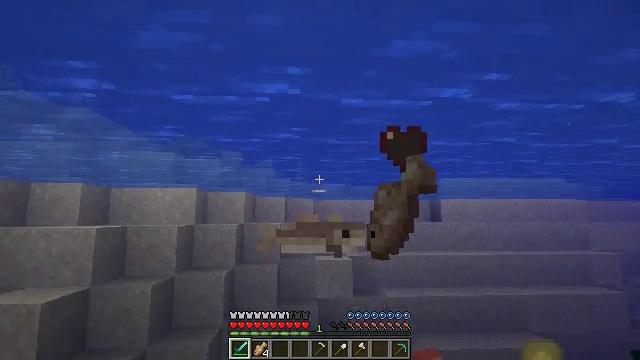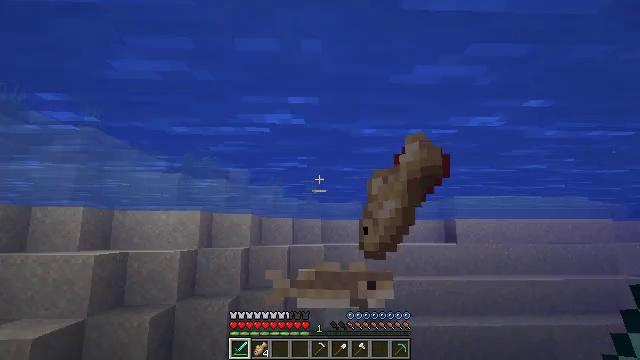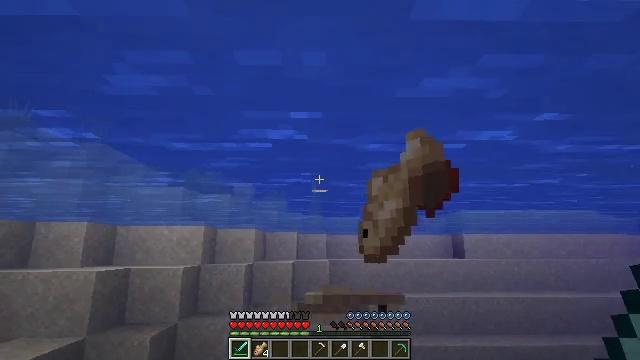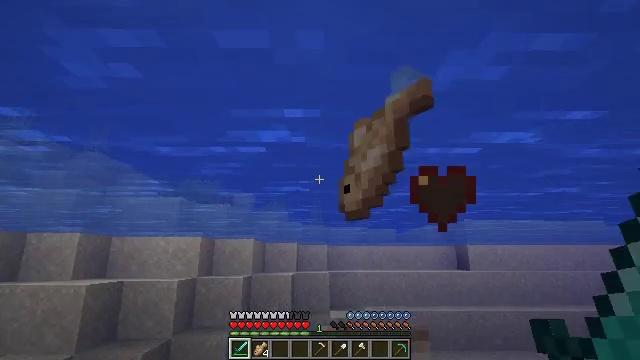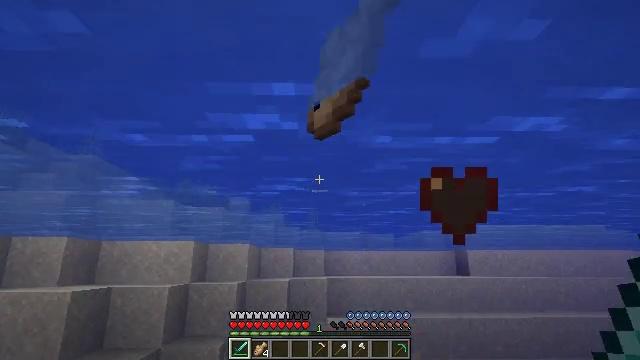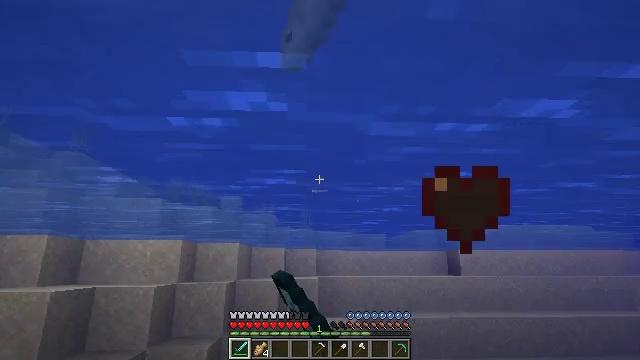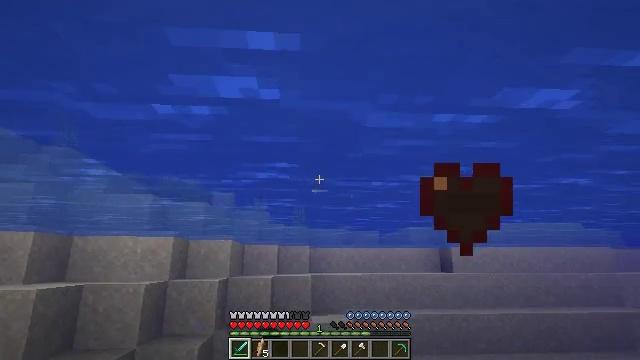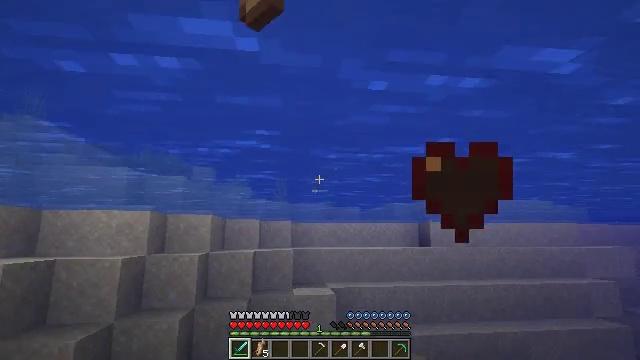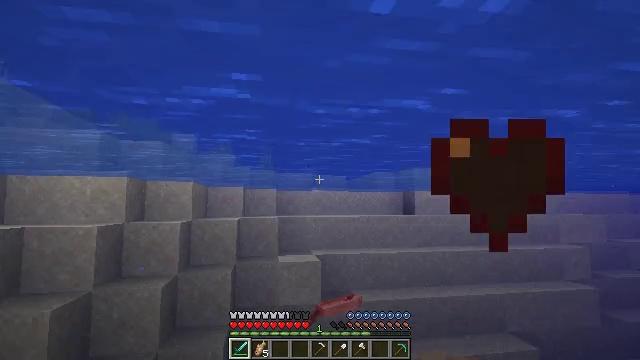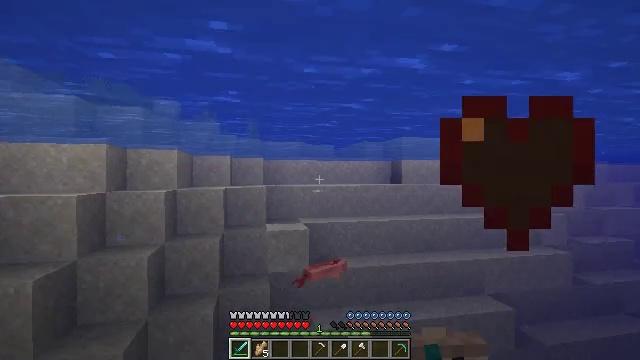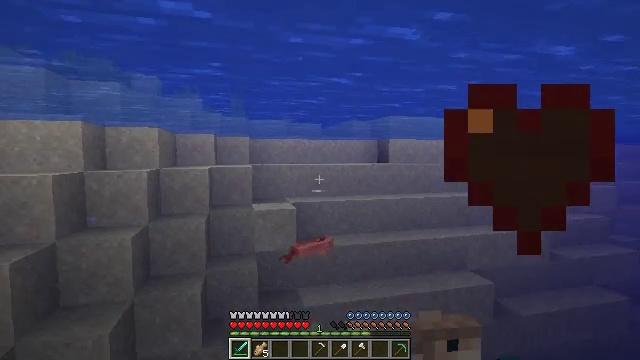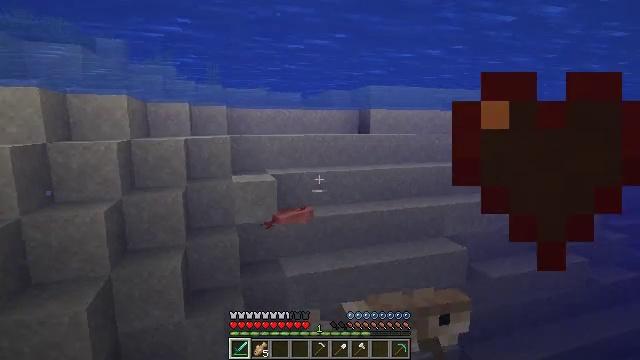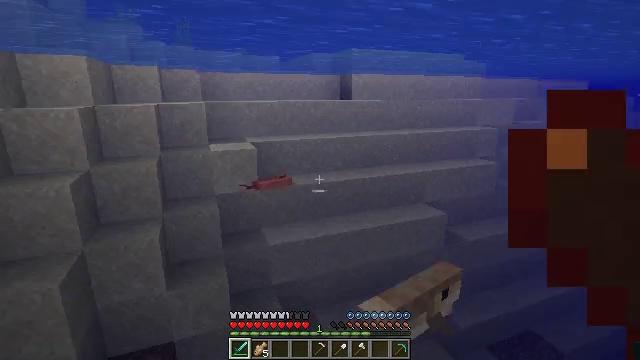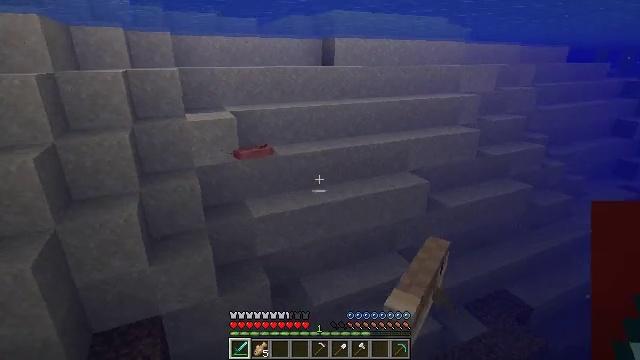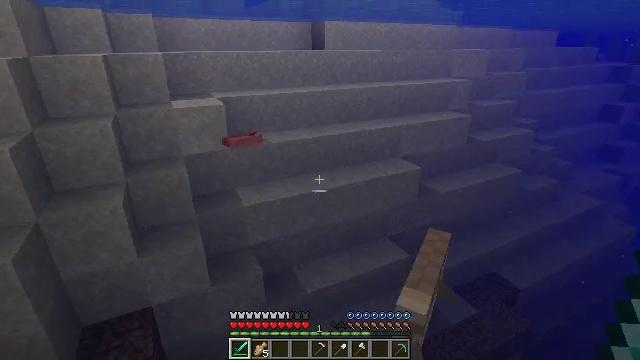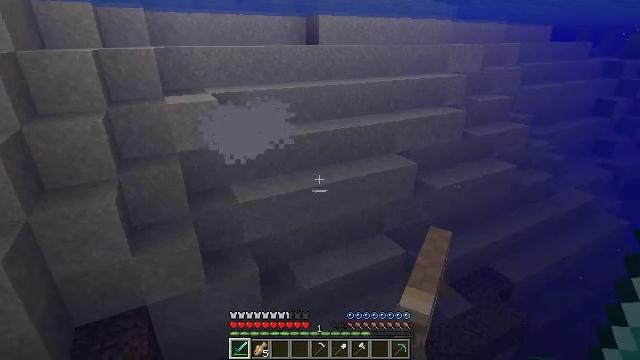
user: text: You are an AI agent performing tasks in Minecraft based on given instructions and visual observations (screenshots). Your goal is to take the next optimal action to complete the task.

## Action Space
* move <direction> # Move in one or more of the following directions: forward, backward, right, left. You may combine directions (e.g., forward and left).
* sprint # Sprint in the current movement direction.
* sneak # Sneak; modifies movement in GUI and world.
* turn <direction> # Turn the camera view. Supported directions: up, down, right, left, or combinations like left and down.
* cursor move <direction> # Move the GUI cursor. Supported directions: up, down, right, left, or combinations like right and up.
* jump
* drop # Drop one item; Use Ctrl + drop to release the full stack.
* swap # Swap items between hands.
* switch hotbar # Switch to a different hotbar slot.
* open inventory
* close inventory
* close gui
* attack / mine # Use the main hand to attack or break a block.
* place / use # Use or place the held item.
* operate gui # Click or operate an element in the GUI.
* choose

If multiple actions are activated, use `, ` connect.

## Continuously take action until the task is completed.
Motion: motion action
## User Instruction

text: Hunt fish.
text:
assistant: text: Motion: move forward, turn left and up
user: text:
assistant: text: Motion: move forward, turn up
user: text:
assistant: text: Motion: move forward, turn up
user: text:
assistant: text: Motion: move forward, attack / mine
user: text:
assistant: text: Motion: move forward, turn right, attack / mine
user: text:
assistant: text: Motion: move forward, turn right, attack / mine
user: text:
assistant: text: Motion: move forward, turn right and down, attack / mine
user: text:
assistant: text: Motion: move forward, turn right and down
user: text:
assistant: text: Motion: move forward, turn right and down
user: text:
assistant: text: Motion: move forward, turn right and down
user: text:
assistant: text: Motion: move forward, turn right and down
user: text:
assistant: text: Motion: move forward, turn right and down
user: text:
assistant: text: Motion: move forward, turn right and down
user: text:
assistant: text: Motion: move forward, turn right and down
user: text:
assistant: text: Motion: move forward
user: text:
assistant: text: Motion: move forward, attack / mine
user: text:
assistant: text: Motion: move forward, attack / mine
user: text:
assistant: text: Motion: move forward, attack / mine
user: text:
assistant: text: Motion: move forward, attack / mine
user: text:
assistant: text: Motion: move forward, turn right
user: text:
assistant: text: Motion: move forward, turn right and down
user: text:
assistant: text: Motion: move forward, turn right and down
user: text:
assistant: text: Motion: move forward, turn right and down
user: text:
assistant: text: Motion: move forward, turn right and down
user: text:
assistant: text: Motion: move forward, turn right and down
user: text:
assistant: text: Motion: move forward, turn right
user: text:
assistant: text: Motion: move forward, attack / mine
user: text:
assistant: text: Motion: move forward, turn down, attack / mine
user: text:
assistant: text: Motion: move forward, turn down, attack / mine
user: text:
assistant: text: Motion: move forward, attack / mine